Question: I'm trying to create a floating bar chart with Python but unfortunately, I can't fix my y-axis at 0. It always starts from the lowest value of the bottom column (e.g. 1 in the code)

'''
import matplotlib.pyplot as plt; plt.rcdefaults()
import numpy as np
import matplotlib.pyplot as plt
objects = ('E', 'S' ,'G')
y_pos = np.arange(len(objects))
performance = [10,8,6]
plt.bar(y_pos, performance, bottom=(1,2,3), align='center')
plt.xticks(y_pos, objects)
plt.ylabel('Values')
plt.title('ESG scores')
plt.show()
'''
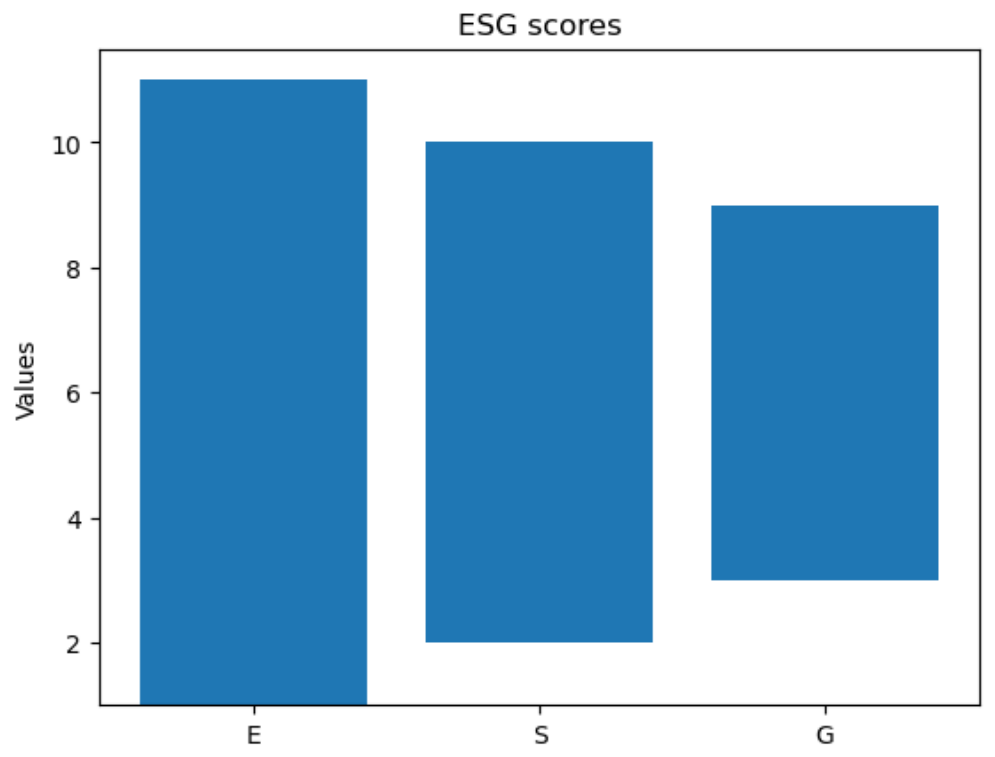
Answer: Solution by BigBen
'''
import numpy as np
import matplotlib.pyplot as plt
objects = ('E', 'S' ,'G')
y_pos = np.arange(len(objects))
x = np.array([0,1,2])
performance = [10,8,6]
plt.bar(y_pos, performance, bottom=(1,2,3), align='center')
plt.xticks(y_pos, objects)
plt.ylim(0) #<-----
plt.ylabel('Values')
plt.title('ESG scores')
plt.show()
'''